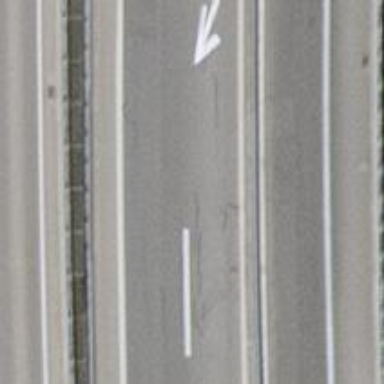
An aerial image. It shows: Motorroad bridge with asphalt surface. It is classified as trunk highway.